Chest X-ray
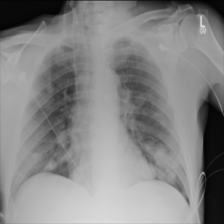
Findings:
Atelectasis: negative
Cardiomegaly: negative
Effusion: negative
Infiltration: negative
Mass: negative
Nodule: positive
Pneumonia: negative
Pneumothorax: negative
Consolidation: negative
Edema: negative
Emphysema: negative
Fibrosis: negative
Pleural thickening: negative
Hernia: negative